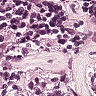
Metastatic tissue present: no